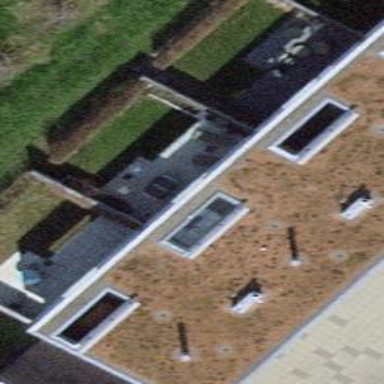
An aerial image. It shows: Red house with flat roof.